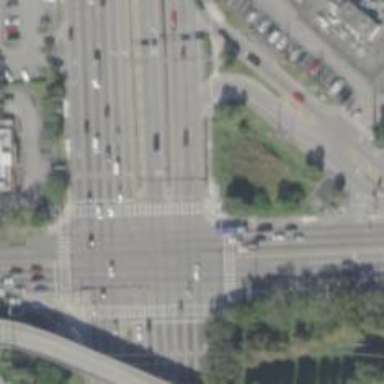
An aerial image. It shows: Primary highway with separate asphalt sidewalks.